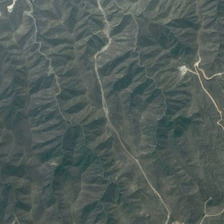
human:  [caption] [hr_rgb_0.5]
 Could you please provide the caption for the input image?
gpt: it is a piece of green mountain .

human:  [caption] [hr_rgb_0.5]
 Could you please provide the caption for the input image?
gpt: it is a piece of green mountain .

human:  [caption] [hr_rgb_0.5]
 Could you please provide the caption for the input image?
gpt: it is a piece of green mountain .

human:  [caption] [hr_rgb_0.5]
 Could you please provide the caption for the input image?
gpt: it is a piece of green mountain .

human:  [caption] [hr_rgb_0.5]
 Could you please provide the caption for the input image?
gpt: it is a piece of green mountain .